Interaction volume radius: 5 \u00c5
Interaction volume height: 10 \u00c5
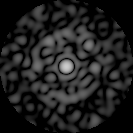
Disorder parameter: 0.787